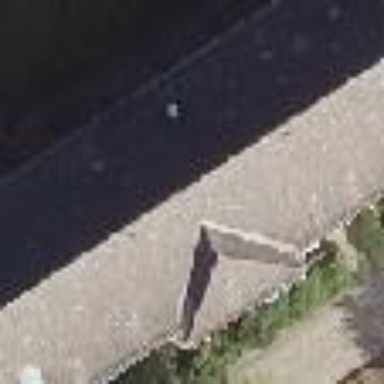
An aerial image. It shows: Apartment building with hipped roof.